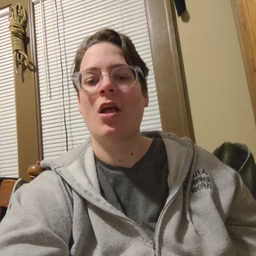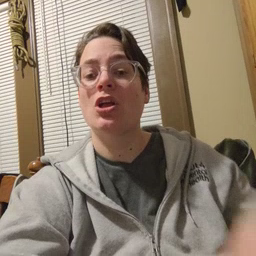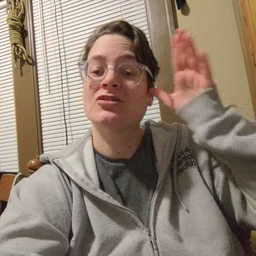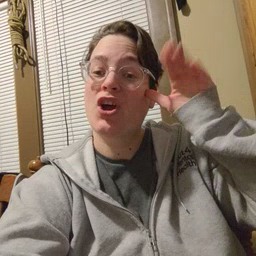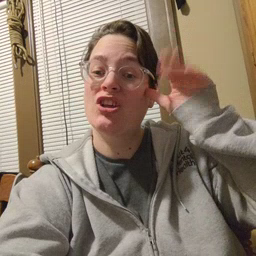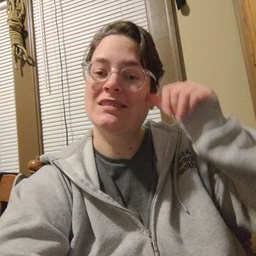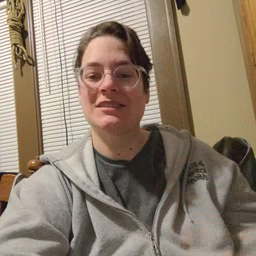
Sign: donkey